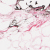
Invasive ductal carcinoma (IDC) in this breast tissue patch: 0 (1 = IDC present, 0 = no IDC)